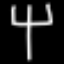
Label: fork